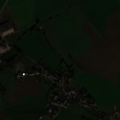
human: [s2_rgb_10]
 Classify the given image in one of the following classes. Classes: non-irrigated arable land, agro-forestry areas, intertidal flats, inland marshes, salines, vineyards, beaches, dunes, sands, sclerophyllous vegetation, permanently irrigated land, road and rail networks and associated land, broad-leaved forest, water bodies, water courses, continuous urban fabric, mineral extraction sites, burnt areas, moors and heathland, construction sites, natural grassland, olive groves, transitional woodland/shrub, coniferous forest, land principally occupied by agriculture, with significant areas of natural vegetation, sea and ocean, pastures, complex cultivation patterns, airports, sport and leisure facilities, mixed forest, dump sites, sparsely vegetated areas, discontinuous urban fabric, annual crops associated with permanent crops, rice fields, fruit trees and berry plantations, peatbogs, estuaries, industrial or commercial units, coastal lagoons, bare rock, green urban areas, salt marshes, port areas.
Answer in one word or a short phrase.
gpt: discontinuous urban fabric, industrial or commercial units, non-irrigated arable land